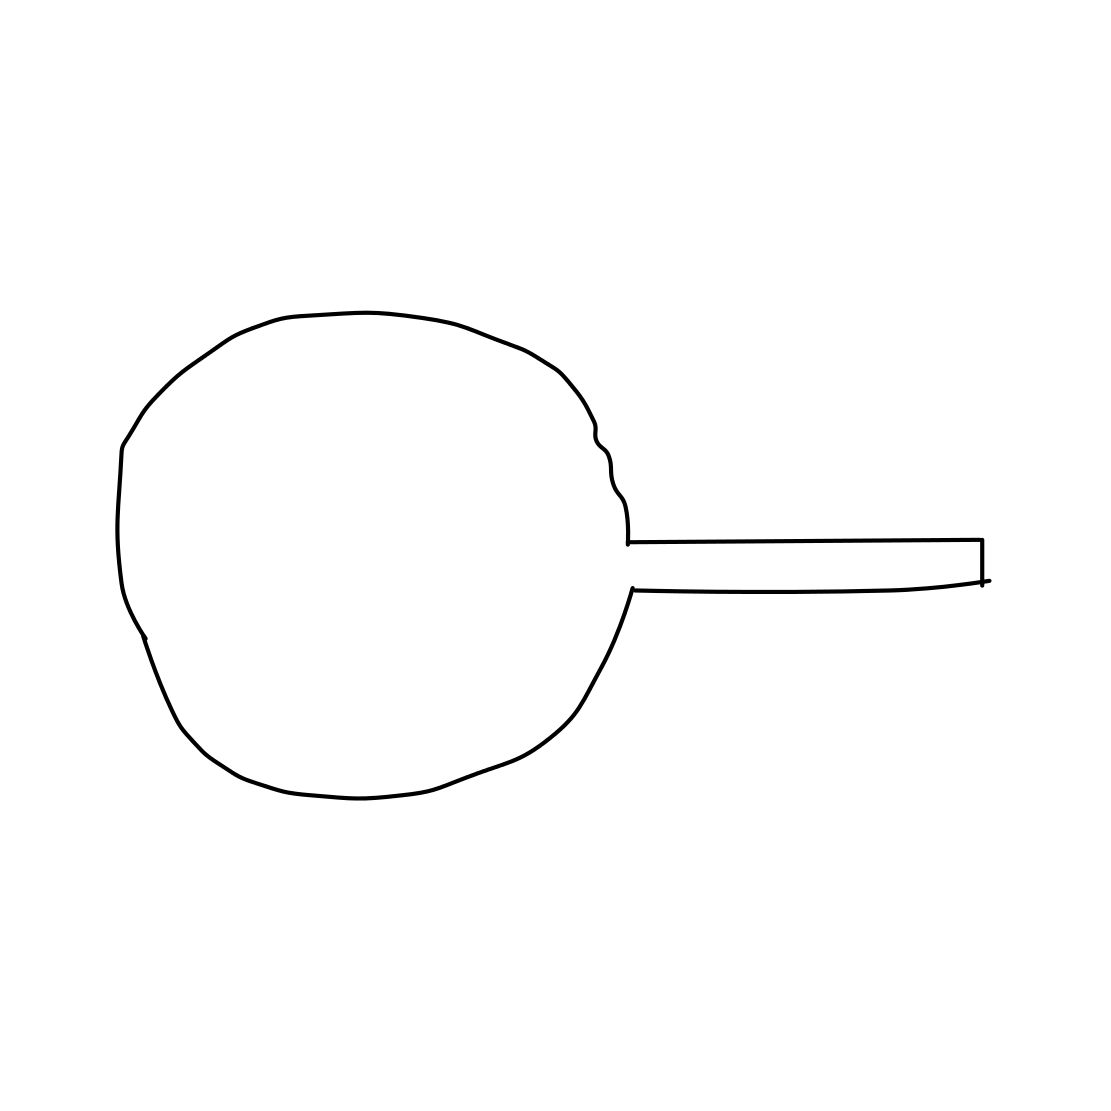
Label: frying-pan